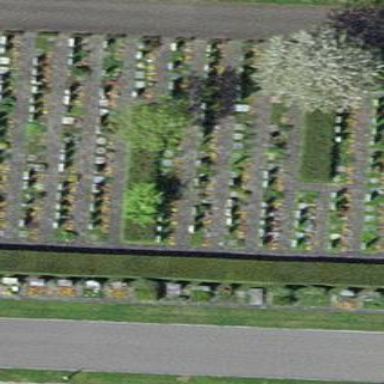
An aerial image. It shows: Grave yard.